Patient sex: F
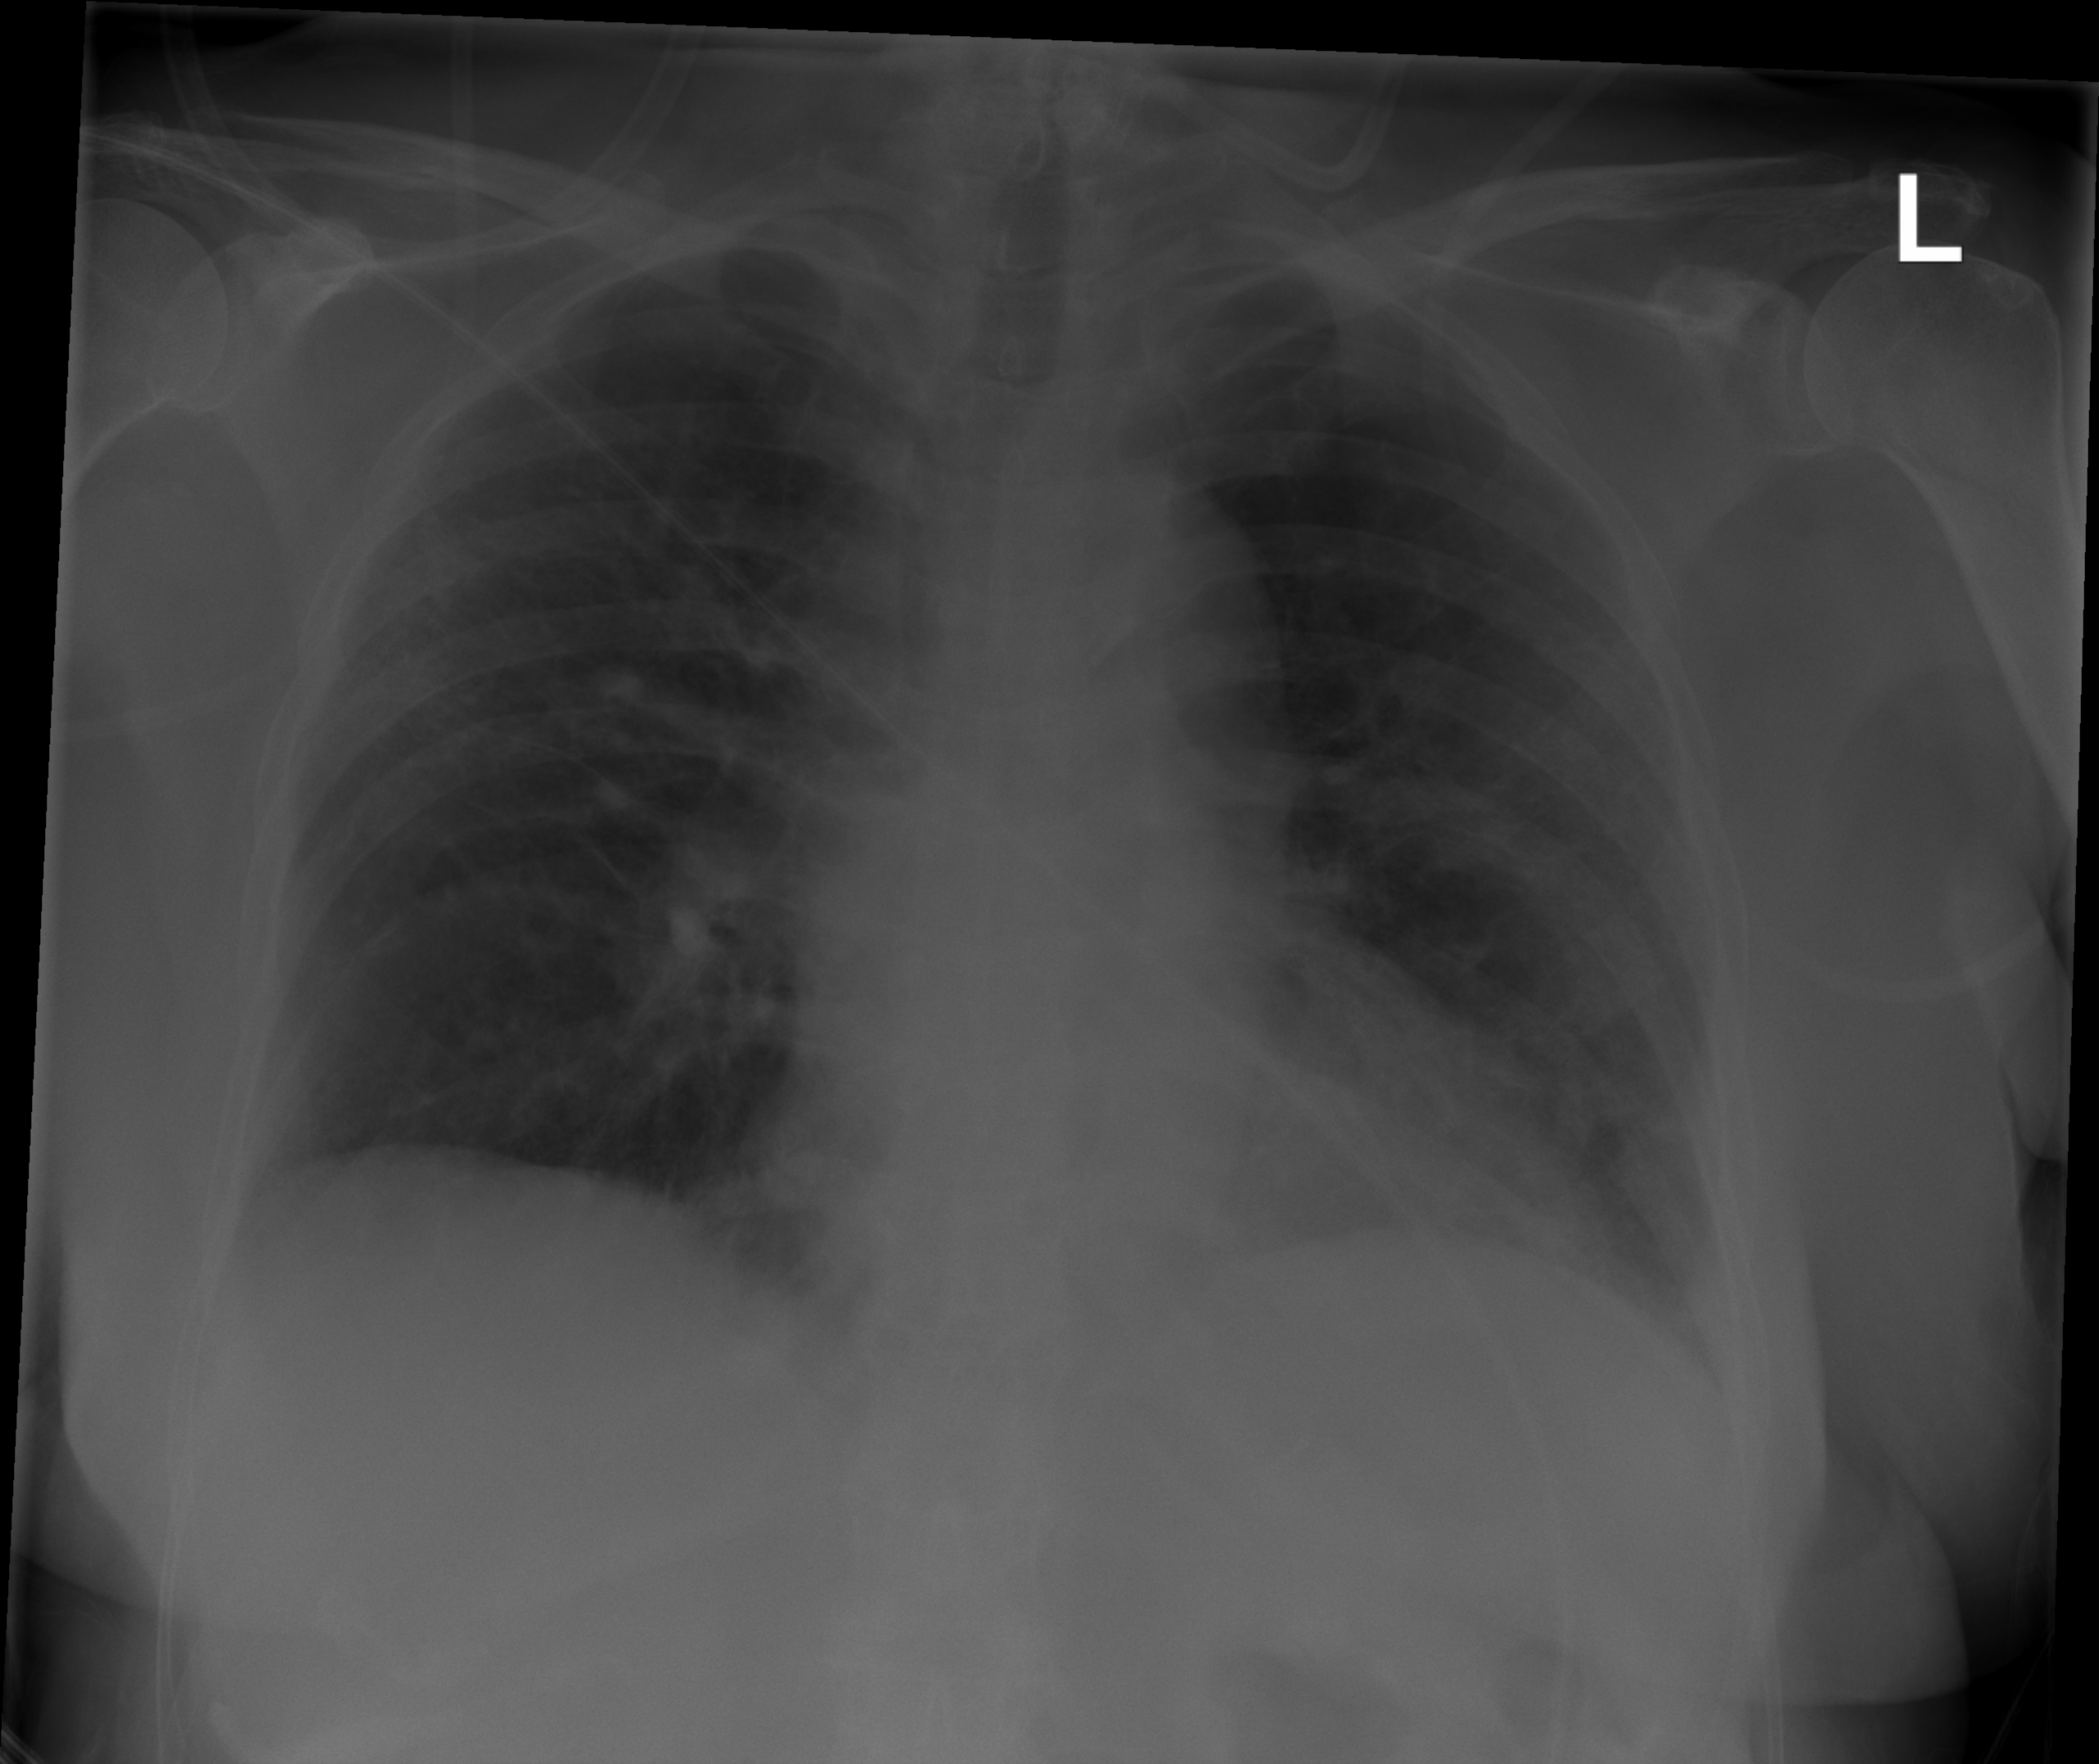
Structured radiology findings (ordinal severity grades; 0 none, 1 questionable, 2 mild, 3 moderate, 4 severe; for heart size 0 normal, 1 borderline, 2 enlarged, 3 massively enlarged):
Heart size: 2
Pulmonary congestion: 0
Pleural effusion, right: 0
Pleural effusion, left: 0
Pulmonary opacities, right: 2
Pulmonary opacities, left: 2
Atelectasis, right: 0
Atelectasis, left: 0